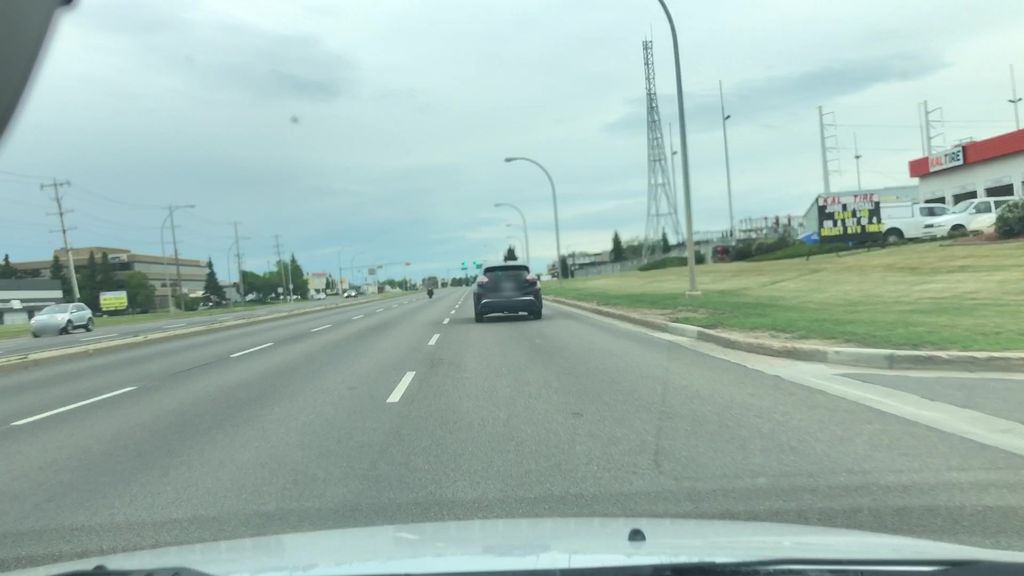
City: edmonton